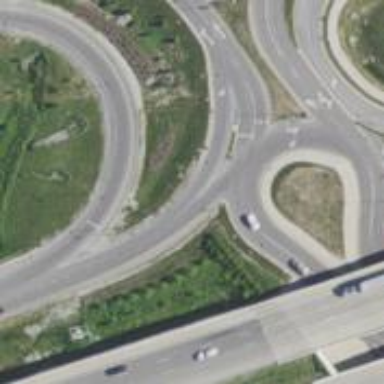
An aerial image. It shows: Onramp on motorway_link.